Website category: university
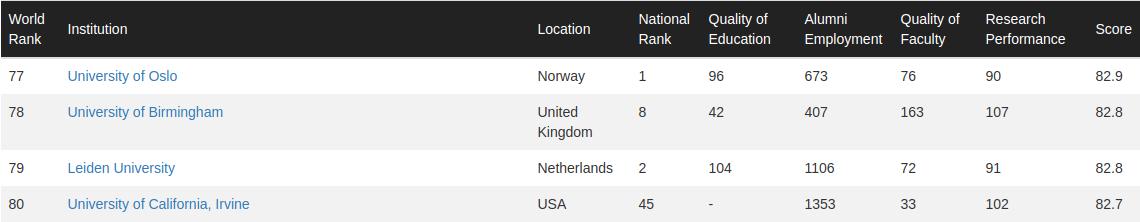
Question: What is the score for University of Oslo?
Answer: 82.9

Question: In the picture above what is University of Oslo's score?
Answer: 82.9

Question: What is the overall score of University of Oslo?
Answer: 82.9

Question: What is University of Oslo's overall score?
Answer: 82.9

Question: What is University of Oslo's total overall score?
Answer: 82.9

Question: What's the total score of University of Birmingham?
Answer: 82.8

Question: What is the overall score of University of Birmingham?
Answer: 82.8

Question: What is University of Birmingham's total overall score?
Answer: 82.8

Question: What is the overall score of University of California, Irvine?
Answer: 82.7

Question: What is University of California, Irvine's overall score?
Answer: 82.7

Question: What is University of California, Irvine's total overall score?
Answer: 82.7

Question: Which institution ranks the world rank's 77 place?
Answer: University of Oslo

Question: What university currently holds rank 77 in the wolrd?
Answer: University of Oslo

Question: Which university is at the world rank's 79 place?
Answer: Leiden University

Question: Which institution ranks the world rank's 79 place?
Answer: Leiden University

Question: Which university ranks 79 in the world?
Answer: Leiden University

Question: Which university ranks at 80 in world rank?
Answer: University of California, Irvine

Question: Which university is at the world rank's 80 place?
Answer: University of California, Irvine

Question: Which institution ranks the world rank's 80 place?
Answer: University of California, Irvine

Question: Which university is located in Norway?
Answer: University of Oslo

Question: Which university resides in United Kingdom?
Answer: University of Birmingham

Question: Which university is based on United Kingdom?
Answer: University of Birmingham

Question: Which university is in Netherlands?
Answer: Leiden University

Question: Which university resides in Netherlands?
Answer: Leiden University

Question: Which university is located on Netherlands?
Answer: Leiden University

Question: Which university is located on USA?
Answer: University of California, Irvine

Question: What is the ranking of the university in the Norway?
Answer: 77

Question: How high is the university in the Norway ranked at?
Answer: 77

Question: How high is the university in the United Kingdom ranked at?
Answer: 78

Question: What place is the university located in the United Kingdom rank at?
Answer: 78

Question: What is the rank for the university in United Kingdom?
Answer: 78

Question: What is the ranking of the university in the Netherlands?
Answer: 79

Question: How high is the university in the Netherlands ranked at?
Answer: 79

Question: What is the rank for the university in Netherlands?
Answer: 79

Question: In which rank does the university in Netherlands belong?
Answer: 79

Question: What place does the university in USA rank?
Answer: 80

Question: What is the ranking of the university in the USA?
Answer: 80

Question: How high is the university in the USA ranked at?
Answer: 80

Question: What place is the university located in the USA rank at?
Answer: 80

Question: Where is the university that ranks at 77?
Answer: Norway

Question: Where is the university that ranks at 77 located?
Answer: Norway

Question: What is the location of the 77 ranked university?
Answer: Norway

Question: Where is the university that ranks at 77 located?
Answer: Norway

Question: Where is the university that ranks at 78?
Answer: United Kingdom

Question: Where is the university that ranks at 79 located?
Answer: Netherlands

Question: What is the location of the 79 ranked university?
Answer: Netherlands

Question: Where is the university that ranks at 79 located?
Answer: Netherlands

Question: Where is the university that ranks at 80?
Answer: USA

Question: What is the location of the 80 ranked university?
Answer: USA

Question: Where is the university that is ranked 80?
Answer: USA

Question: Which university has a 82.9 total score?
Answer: University of Oslo

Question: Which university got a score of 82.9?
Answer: University of Oslo

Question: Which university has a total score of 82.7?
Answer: University of California, Irvine